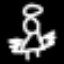
Label: angel